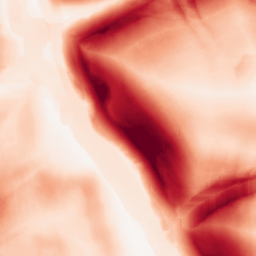
Category: morphological
Decomposition family: morphological_square
Decomposition parameters: operation: gradient
size: 20
Upsampling method: lanczos
Upsampling parameters: scale: 8
Upsampling scale: 8